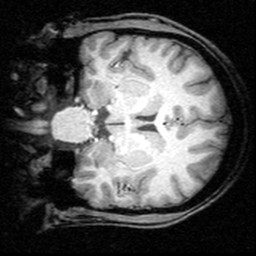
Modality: T1w
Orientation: coronal
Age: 21
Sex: female